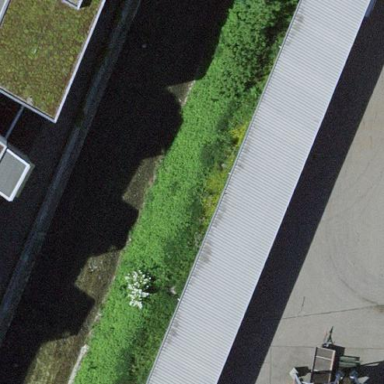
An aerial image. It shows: Industrial building.